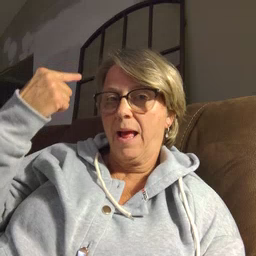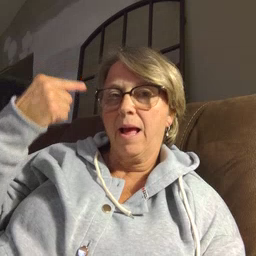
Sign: black